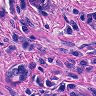
Metastatic tissue present: yes